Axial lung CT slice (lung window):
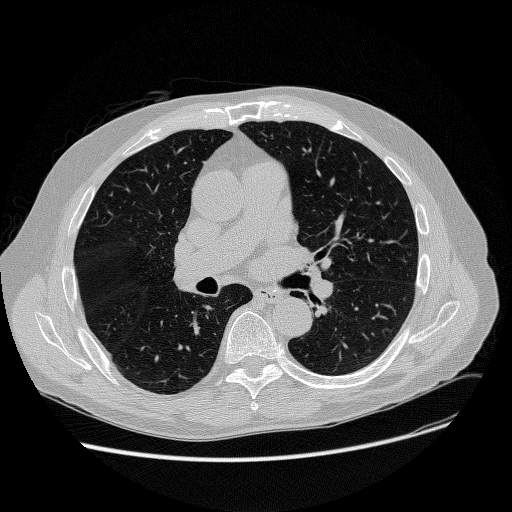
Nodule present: no